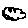
Label: cloud